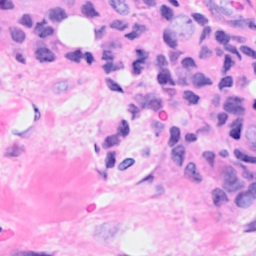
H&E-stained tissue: Breast